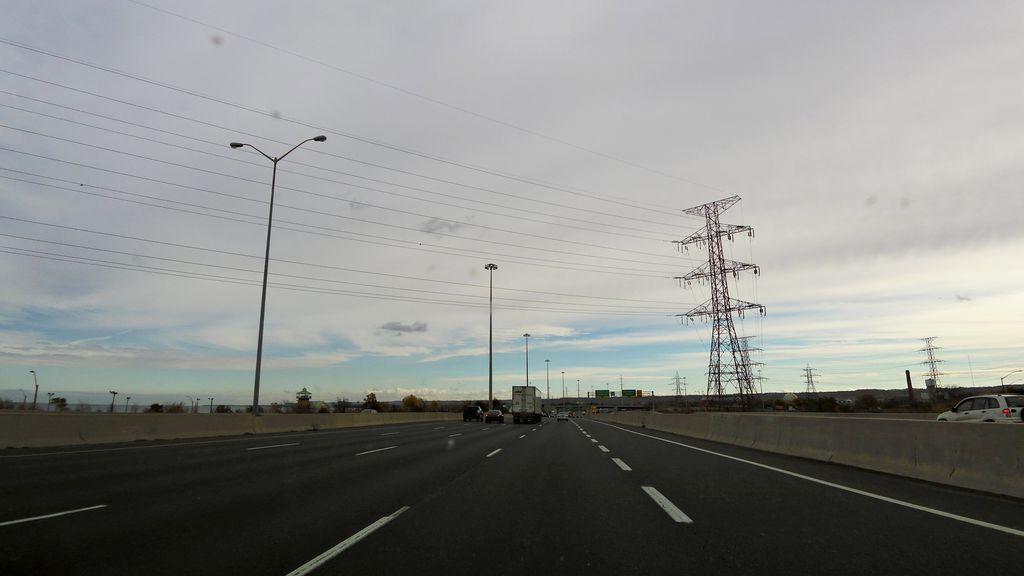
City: hamilton